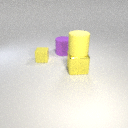
small yellow rubber cube behind large yellow metal cube